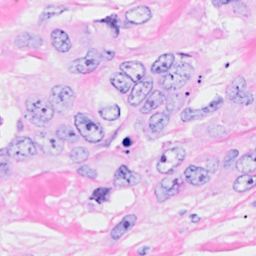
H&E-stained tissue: Breast